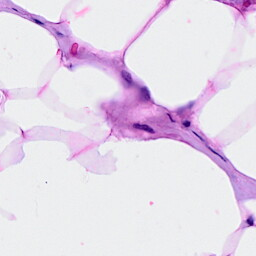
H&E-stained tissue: Breast